五年级 · 立体几何学
一根长为 $\mathrm{a}$ 厘米的通风管, 通风口是一个长为 $\mathrm{m}$ 厘米, 宽为 $\mathrm{n}$ 厘米的长方形口, 做这根通风管要用料（）平方厘米。

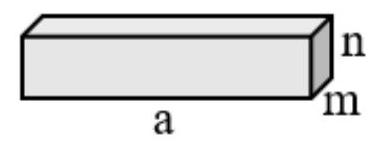
A. amn
B. $2(\mathrm{am}+\mathrm{an})$
C. $\mathrm{mn}+2(\mathrm{am}+\mathrm{an})$
D. $2(\mathrm{mn}+\mathrm{am}+\mathrm{an})$

答案: B
解析: 解$\mathrm{B}$

【分析】通风管两端不需要用料, 只计算长方体四个侧面的面积即可, 据此解答。

【详解】

做这根通风管要用料的面积为: $(\mathrm{a} \times \mathrm{m}+\mathrm{a} \times \mathrm{n}) \times 2$

$=2 （ \mathrm{am}+\mathrm{an})$ 平方厘米

故答案为: B

【点睛】本题主要考查长方体表面积的应用, 理解通风管只需要计算 4 个侧面的面积是解答题目的关键。